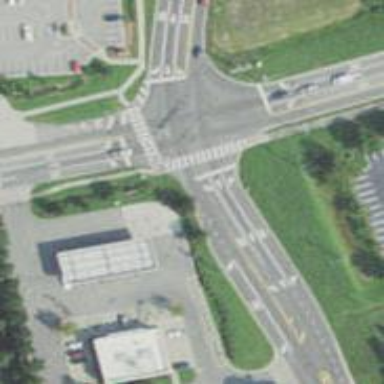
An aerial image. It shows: Marked crossing on footway.